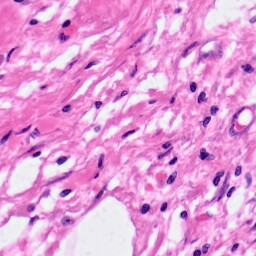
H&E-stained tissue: Pancreatic